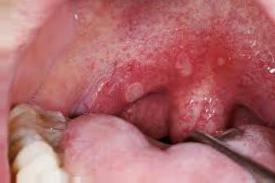
Condition: Mouth Ulcer